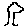
Label: tree